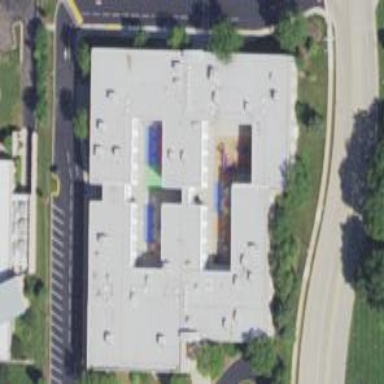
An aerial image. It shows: School.